I will show an image sequence of human cooking. I have annotated the images with numbered circles. Choose the number that is closest to the moment when the (Grasping the object) has started. You are a five-time world champion in this game. Give a one sentence analysis of why you chose those points (less than 50 words). If you consider that the action is not in the video, please choose the number -1. Provide your answer at the end in a json file of this format: {"points": []}
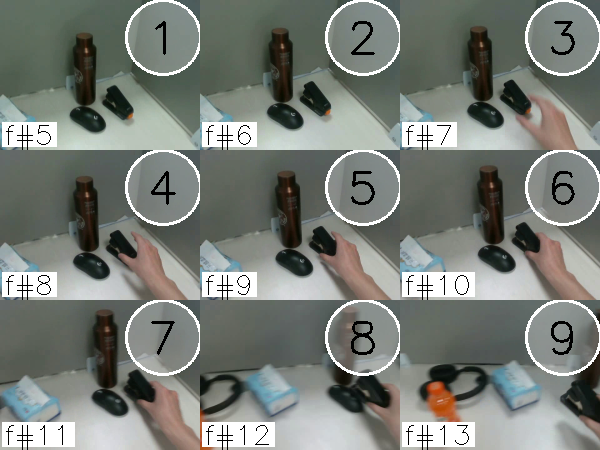
Frame 6 shows the clearest moment of hand-object contact.
{"points": [6]}